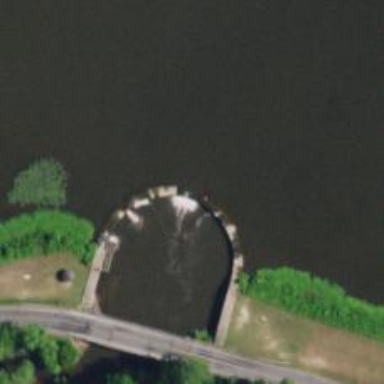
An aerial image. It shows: Dam across waterway.